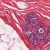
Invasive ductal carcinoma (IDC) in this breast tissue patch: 0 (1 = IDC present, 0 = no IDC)